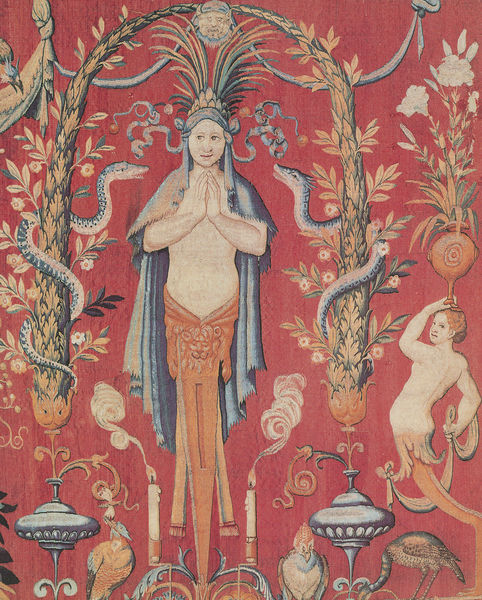
Titel: Die Tapiserien von Sigismund Augustus: Groteske Tapiserie mit Monogram SA über einem Globus
Künstler: Cornelis Floris
Standort: Herstellungsort: Brüssel (EU - B)
Schlagwörter: blau, umhang, blumen, teppich, federn, hände, vögel, girlande, krone, flamme, flammen, beten, anbetung, wandbehang, docht, inka, schöangen